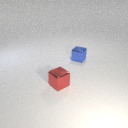
small blue metal cube behind small red metal cube